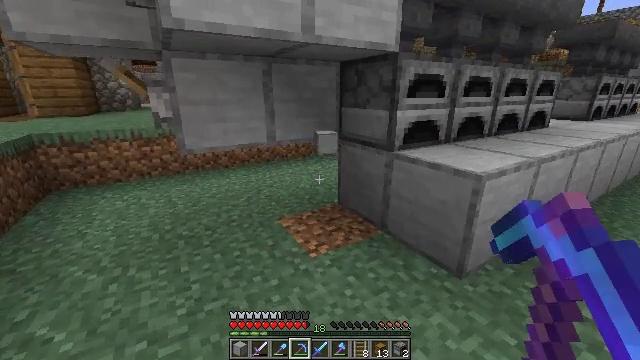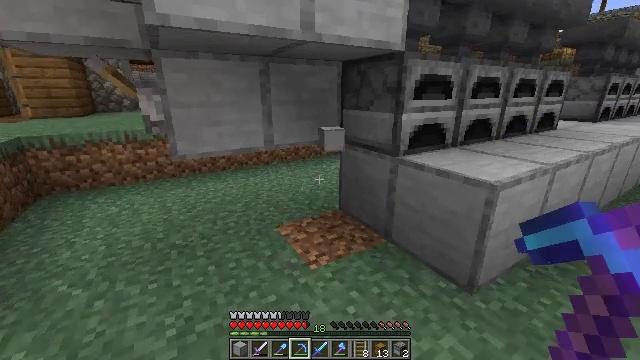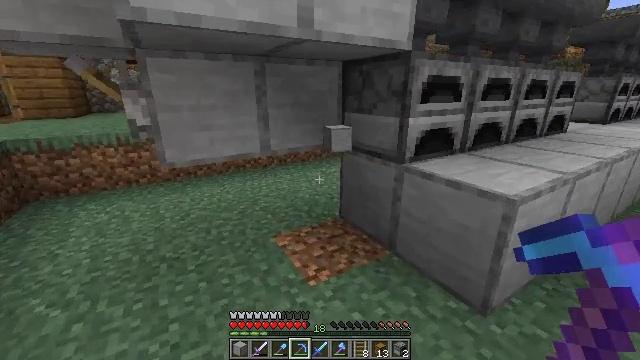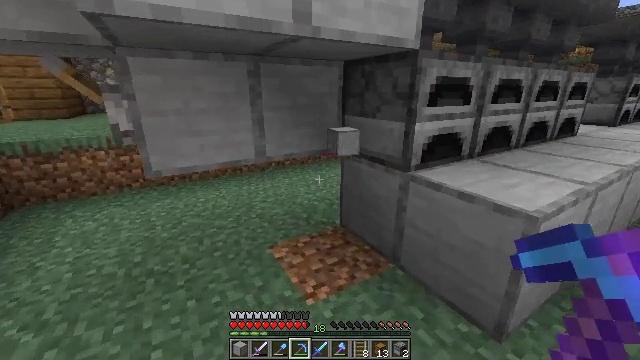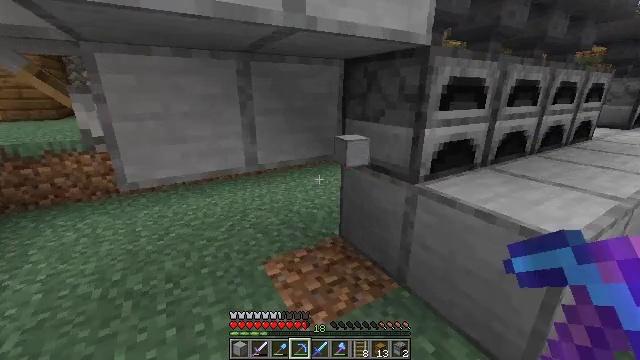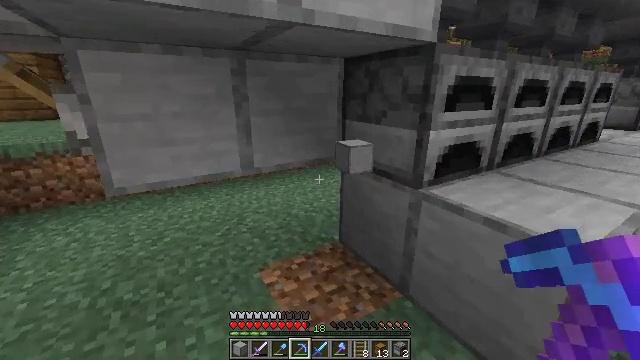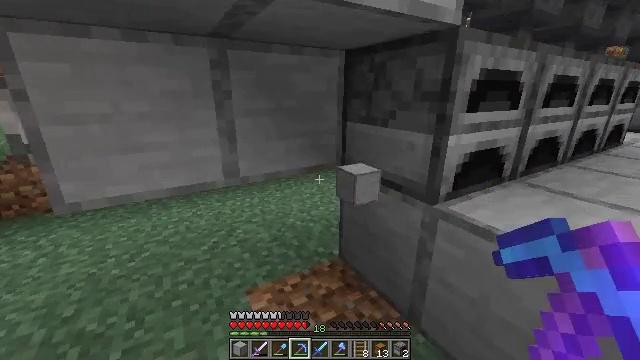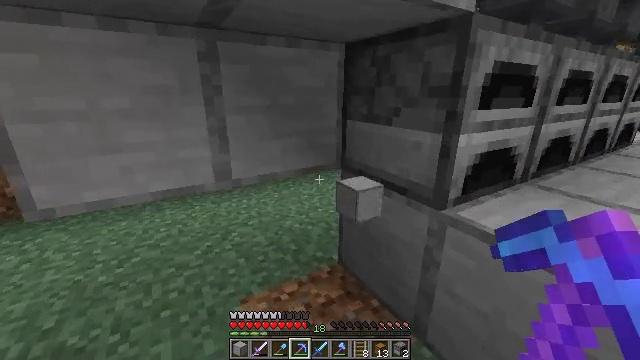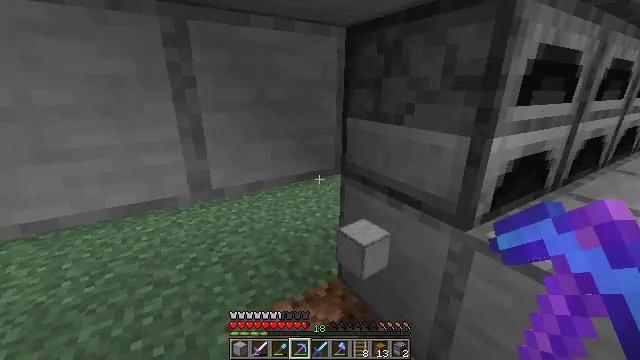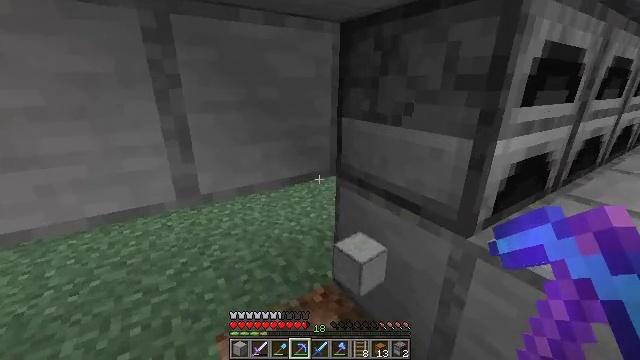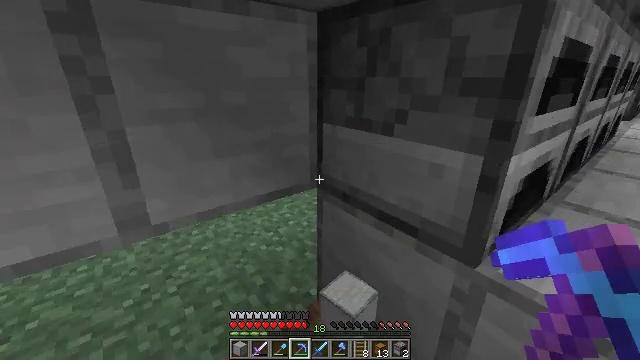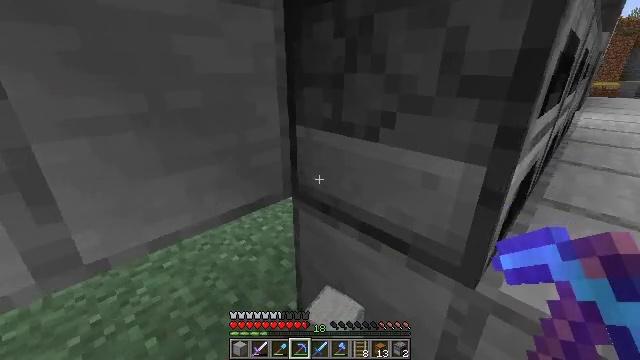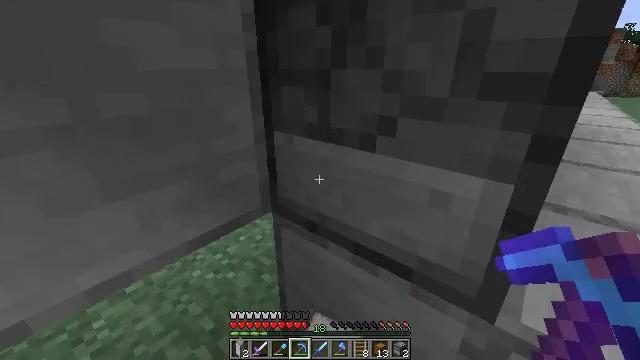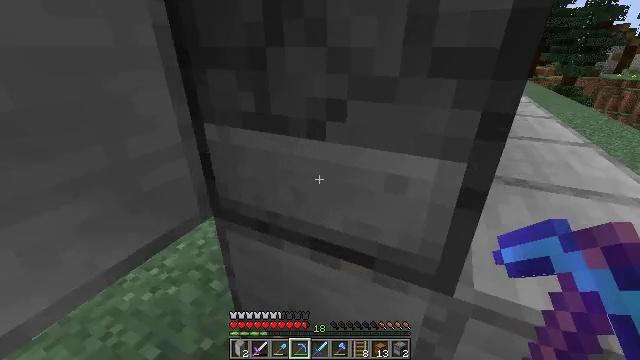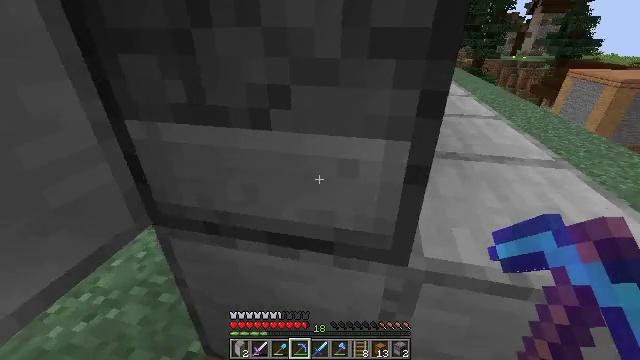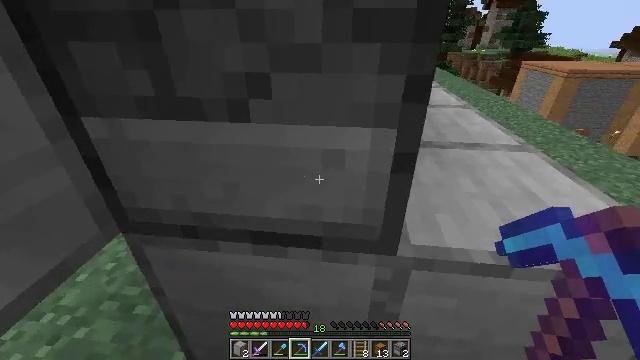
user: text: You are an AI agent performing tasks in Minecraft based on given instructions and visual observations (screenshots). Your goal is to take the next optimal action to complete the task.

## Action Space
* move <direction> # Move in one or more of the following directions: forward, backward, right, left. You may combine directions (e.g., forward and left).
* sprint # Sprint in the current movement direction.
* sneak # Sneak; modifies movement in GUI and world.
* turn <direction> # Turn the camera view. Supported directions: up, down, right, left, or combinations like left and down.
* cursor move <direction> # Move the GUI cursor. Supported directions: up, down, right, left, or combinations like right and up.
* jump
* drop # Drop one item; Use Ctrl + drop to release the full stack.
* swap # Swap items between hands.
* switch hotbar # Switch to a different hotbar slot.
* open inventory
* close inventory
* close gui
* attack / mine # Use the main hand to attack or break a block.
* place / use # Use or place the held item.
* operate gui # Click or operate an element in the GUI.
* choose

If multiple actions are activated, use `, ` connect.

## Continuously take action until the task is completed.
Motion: motion action
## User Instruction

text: Break the smooth stone to collect it.
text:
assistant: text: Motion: move forward
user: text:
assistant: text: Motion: move forward
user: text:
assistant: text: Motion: move forward
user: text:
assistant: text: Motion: move forward
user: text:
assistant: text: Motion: move forward
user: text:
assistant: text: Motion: move forward
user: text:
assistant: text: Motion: move forward
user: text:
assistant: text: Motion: move forward
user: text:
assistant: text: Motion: move forward, turn right
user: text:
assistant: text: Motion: move forward, turn right and down
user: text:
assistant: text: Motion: move forward, turn right and down
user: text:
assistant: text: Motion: turn right
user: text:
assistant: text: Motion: turn right and down
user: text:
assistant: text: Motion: turn right and down
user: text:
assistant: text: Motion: turn right and down
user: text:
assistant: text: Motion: turn right
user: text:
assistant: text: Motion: turn right
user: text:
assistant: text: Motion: turn right
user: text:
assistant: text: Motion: turn right
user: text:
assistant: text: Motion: move forward and move right
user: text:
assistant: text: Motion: move forward and move right
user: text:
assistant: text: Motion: move forward and move right
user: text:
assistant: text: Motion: move forward and move right, turn left
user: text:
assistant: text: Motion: move right, turn left
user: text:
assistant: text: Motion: move right, turn left and down
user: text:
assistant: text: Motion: move right, turn left and up
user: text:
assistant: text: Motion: move right, turn left and up
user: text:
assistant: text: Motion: move right, turn left and up
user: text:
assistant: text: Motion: move right, turn left and up
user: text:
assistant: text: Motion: move right, turn left and up